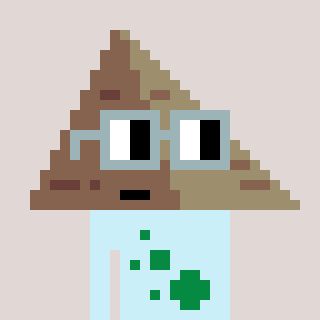
a pixel art character with square dark gray glasses, a pyramid-shaped head and a cold-colored body on a warm background